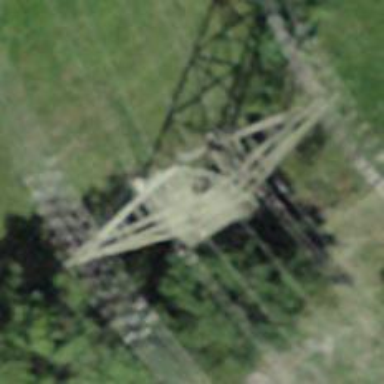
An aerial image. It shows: Power tower.